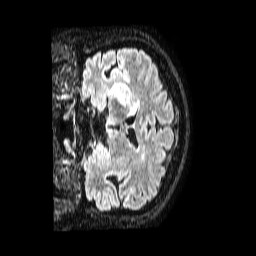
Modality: FLAIR
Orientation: coronal
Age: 60
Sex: male
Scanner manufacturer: philips
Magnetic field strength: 1.5 T
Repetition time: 4.8 s
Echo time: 0.3 s